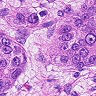
Metastatic tissue present: yes